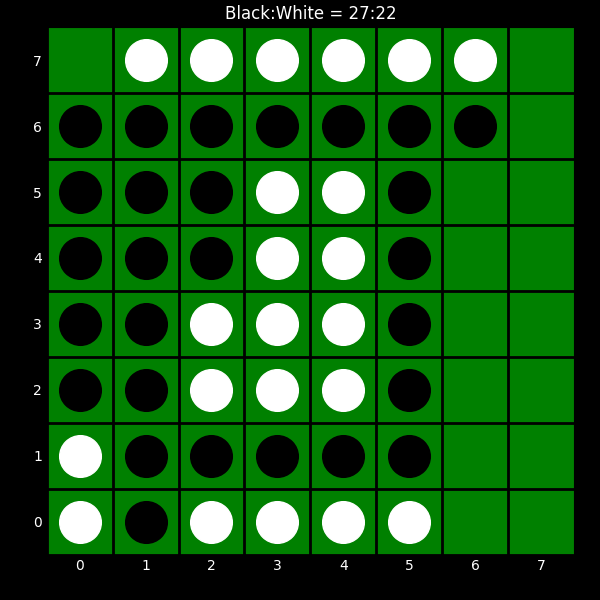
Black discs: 27
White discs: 22